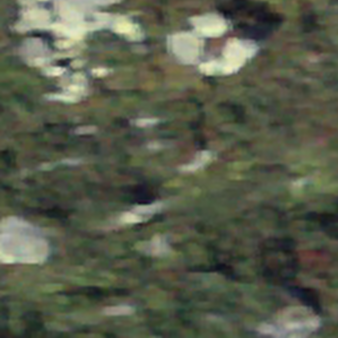
Label: other